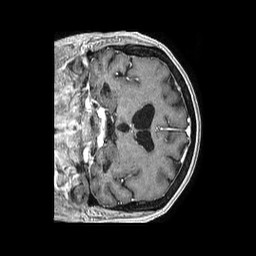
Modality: T1w
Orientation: coronal
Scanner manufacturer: philips
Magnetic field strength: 1.5 T
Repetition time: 0.007753 s
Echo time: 0.003589 s